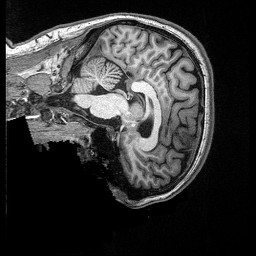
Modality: T1w
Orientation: sagittal
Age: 23
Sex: male
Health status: ill
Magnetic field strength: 3 T
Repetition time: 2.53 s
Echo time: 0.00331 s